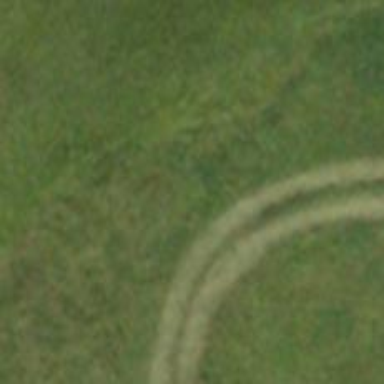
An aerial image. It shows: Track with very rough surface.